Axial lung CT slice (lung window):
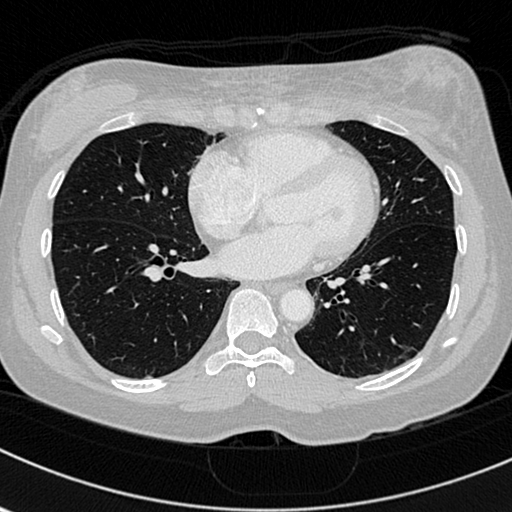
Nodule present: no